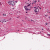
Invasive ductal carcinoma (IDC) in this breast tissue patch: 0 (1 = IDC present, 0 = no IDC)